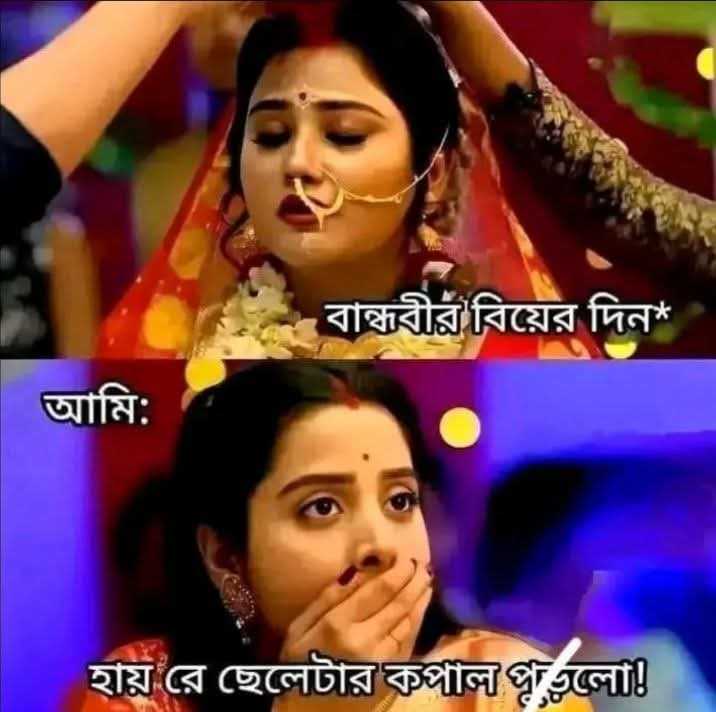
Text: বান্ধবীর বিয়ের দিন*
আমি:
হায় রে ছেলেটার কপাল পুড়লো!
Label: Non Hate